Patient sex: M
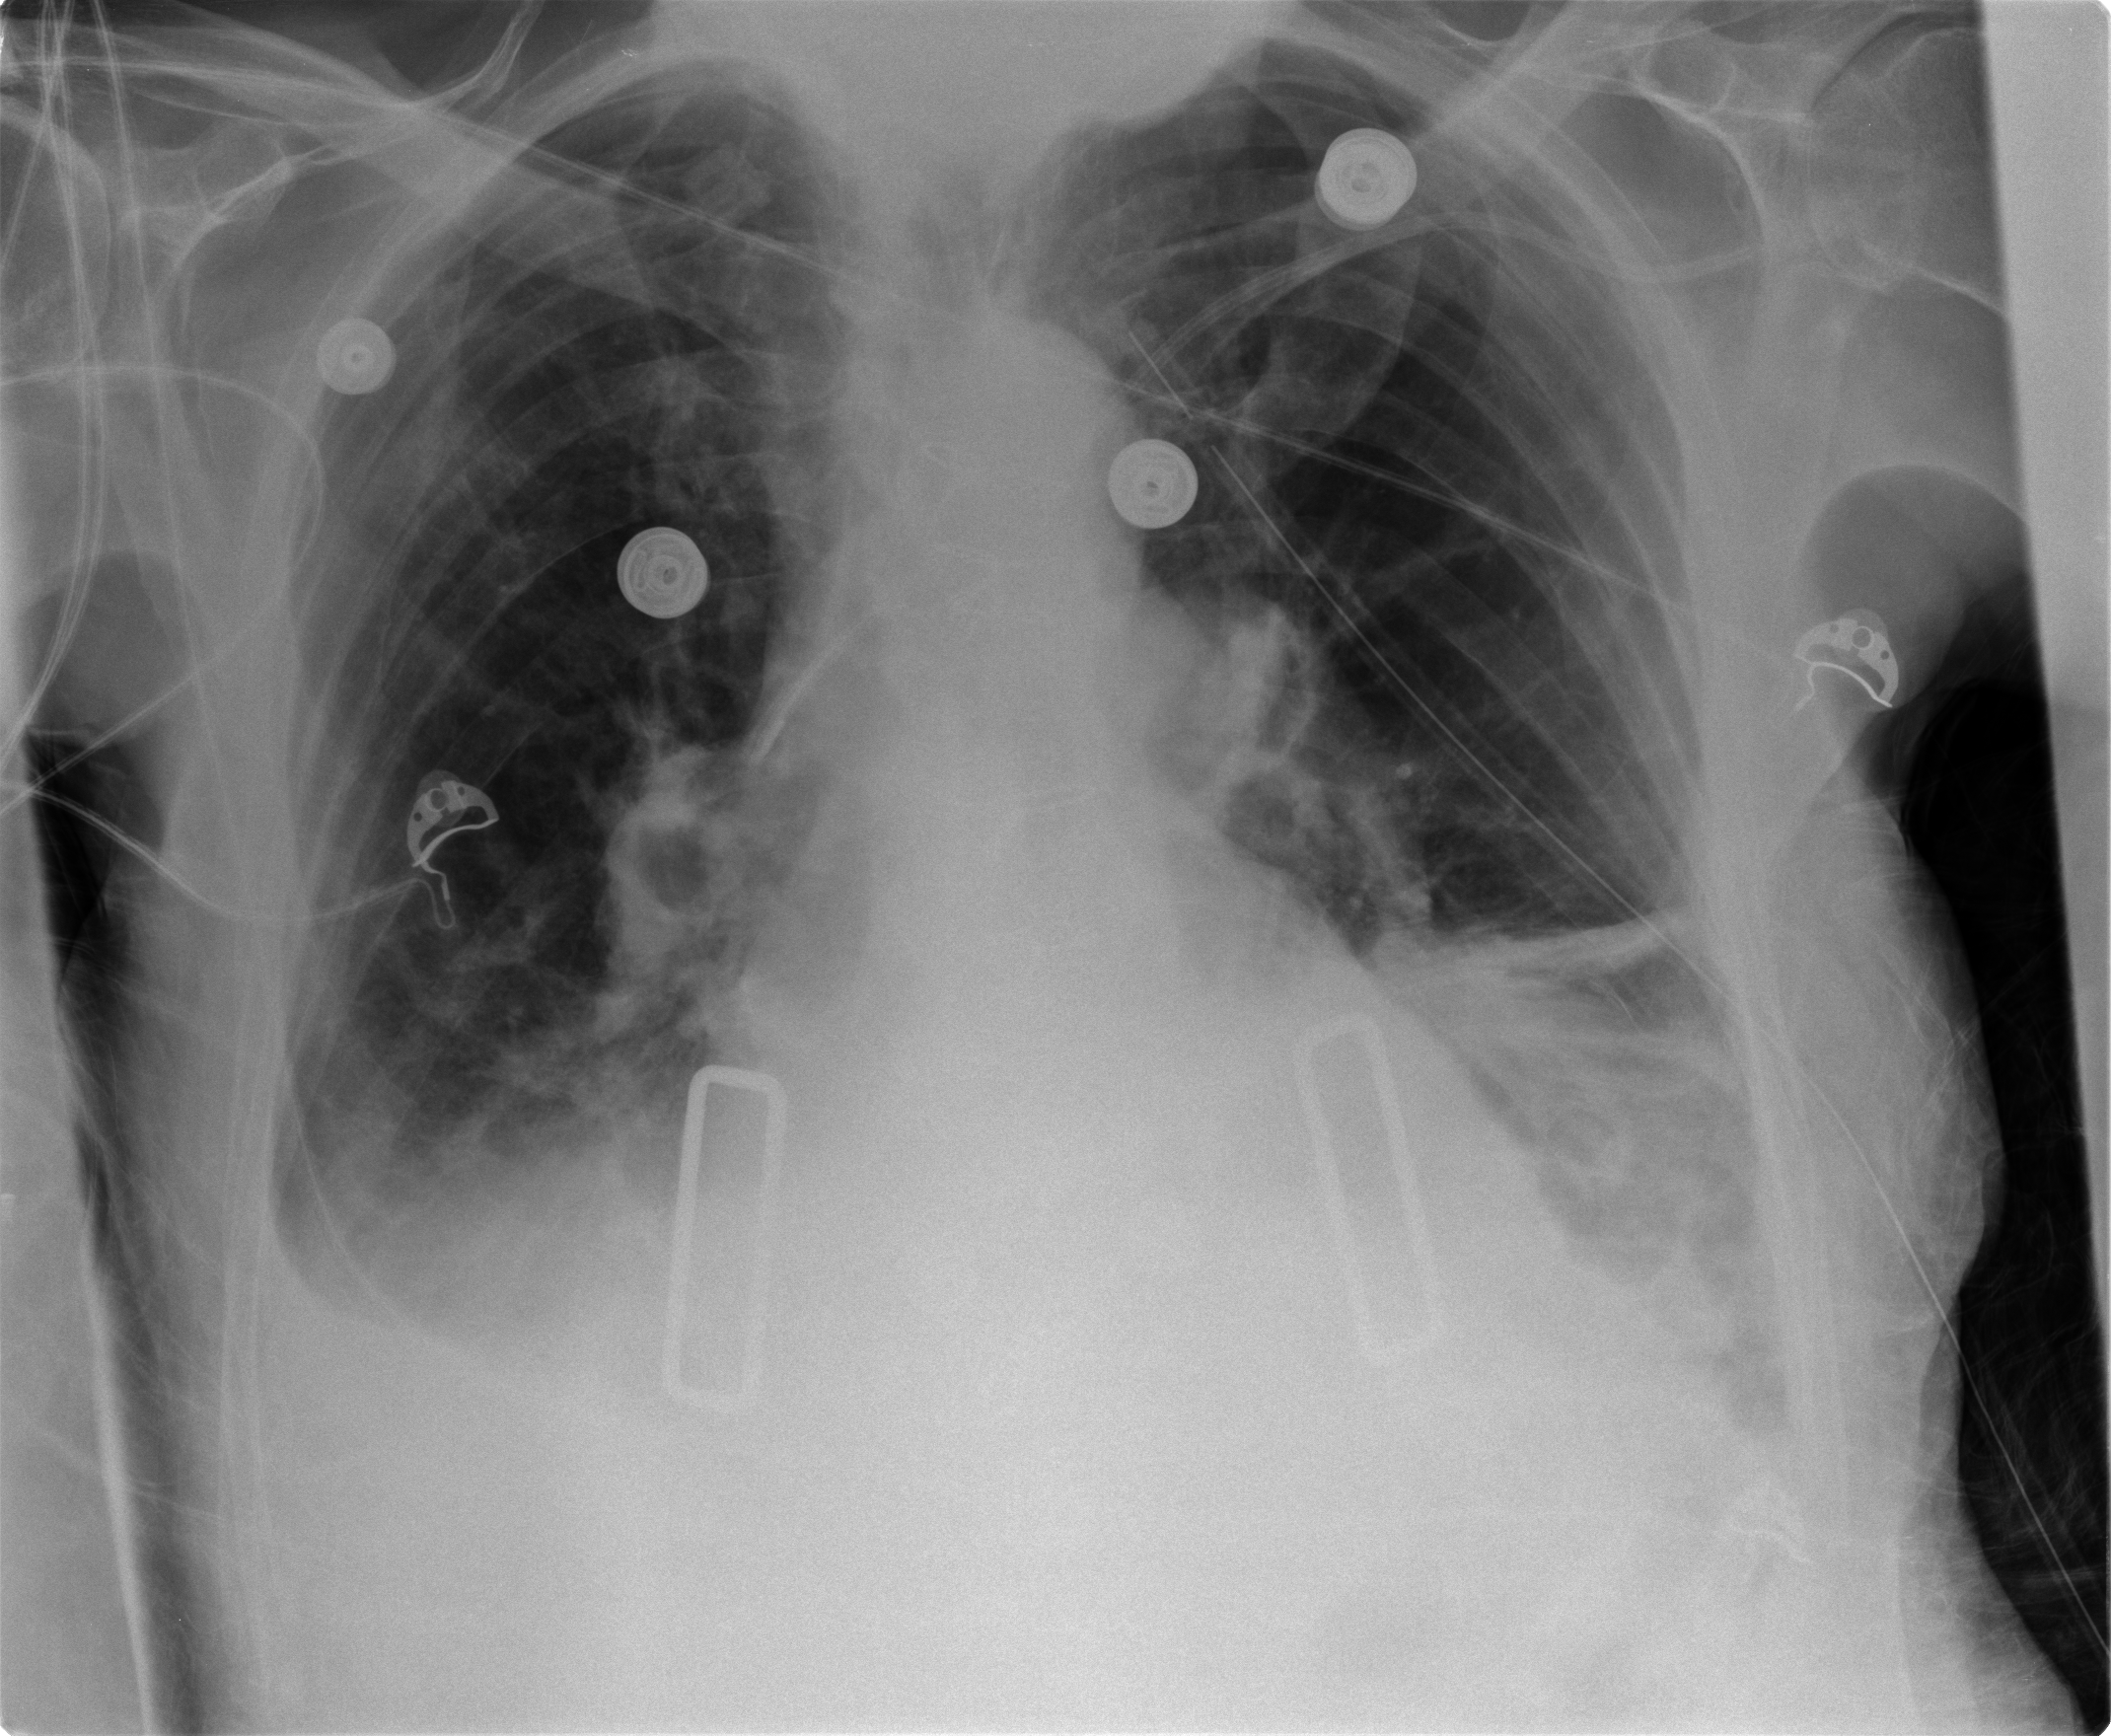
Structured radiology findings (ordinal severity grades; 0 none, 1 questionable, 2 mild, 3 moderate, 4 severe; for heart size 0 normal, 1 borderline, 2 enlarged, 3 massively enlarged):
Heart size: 1
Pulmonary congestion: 2
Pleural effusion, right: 2
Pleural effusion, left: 2
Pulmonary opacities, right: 0
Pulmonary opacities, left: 2
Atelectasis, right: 2
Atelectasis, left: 3